Brain MRI, t1w sequence, axial 2D slice.
Patient: age 50, sex M, weight 95 kg, height 1.95 m
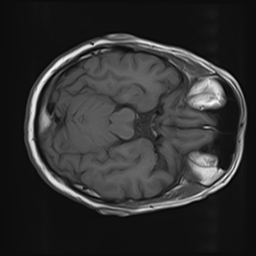